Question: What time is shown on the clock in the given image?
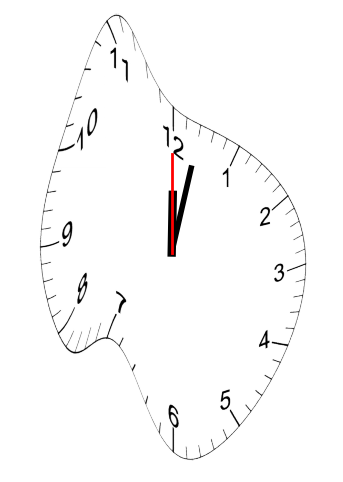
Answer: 12:02:00